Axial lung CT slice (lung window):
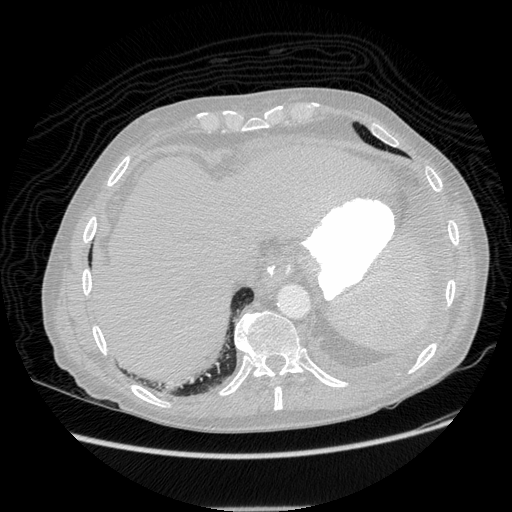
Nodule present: no